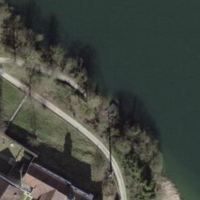
EUNIS habitat code: 15
Species observed at this site:
Chelidonium majus
Vicia sepium
Pulmonaria obscura